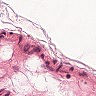
Metastatic tissue present: no